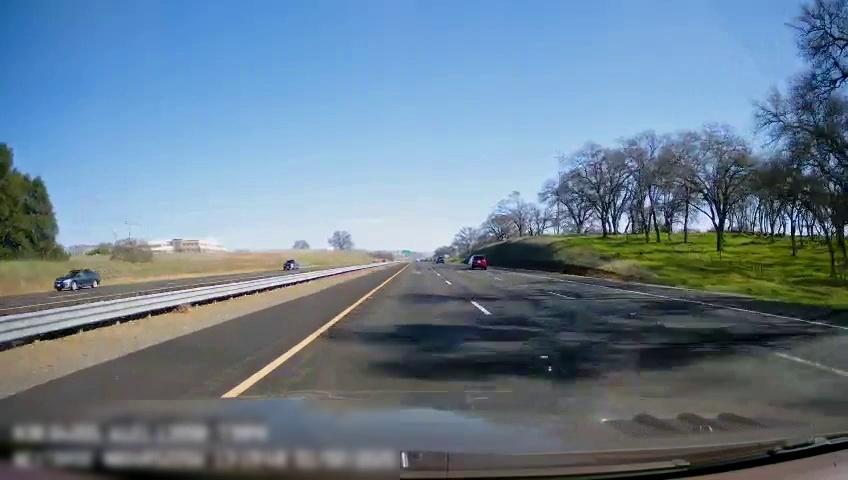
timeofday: Day
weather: Sunny
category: Drivable Space
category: Drivable Space
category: Vehicles | Truck
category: Vehicles | SUV
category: Vehicles | Car
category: Lanes | Opposite Lane
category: Lanes | Opposite Lane
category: Lanes | Current Lane
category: Lanes | Current Lane
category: Lanes | Alternate Lane
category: Lanes | Alternate Lane